Question: Count the number of objects in the diagram.
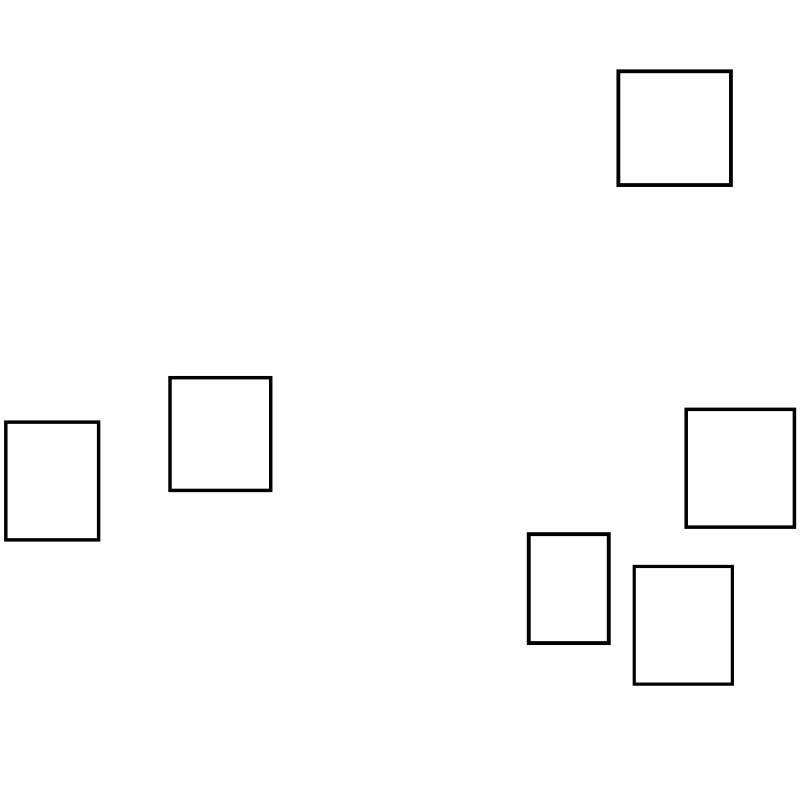
Answer: 6